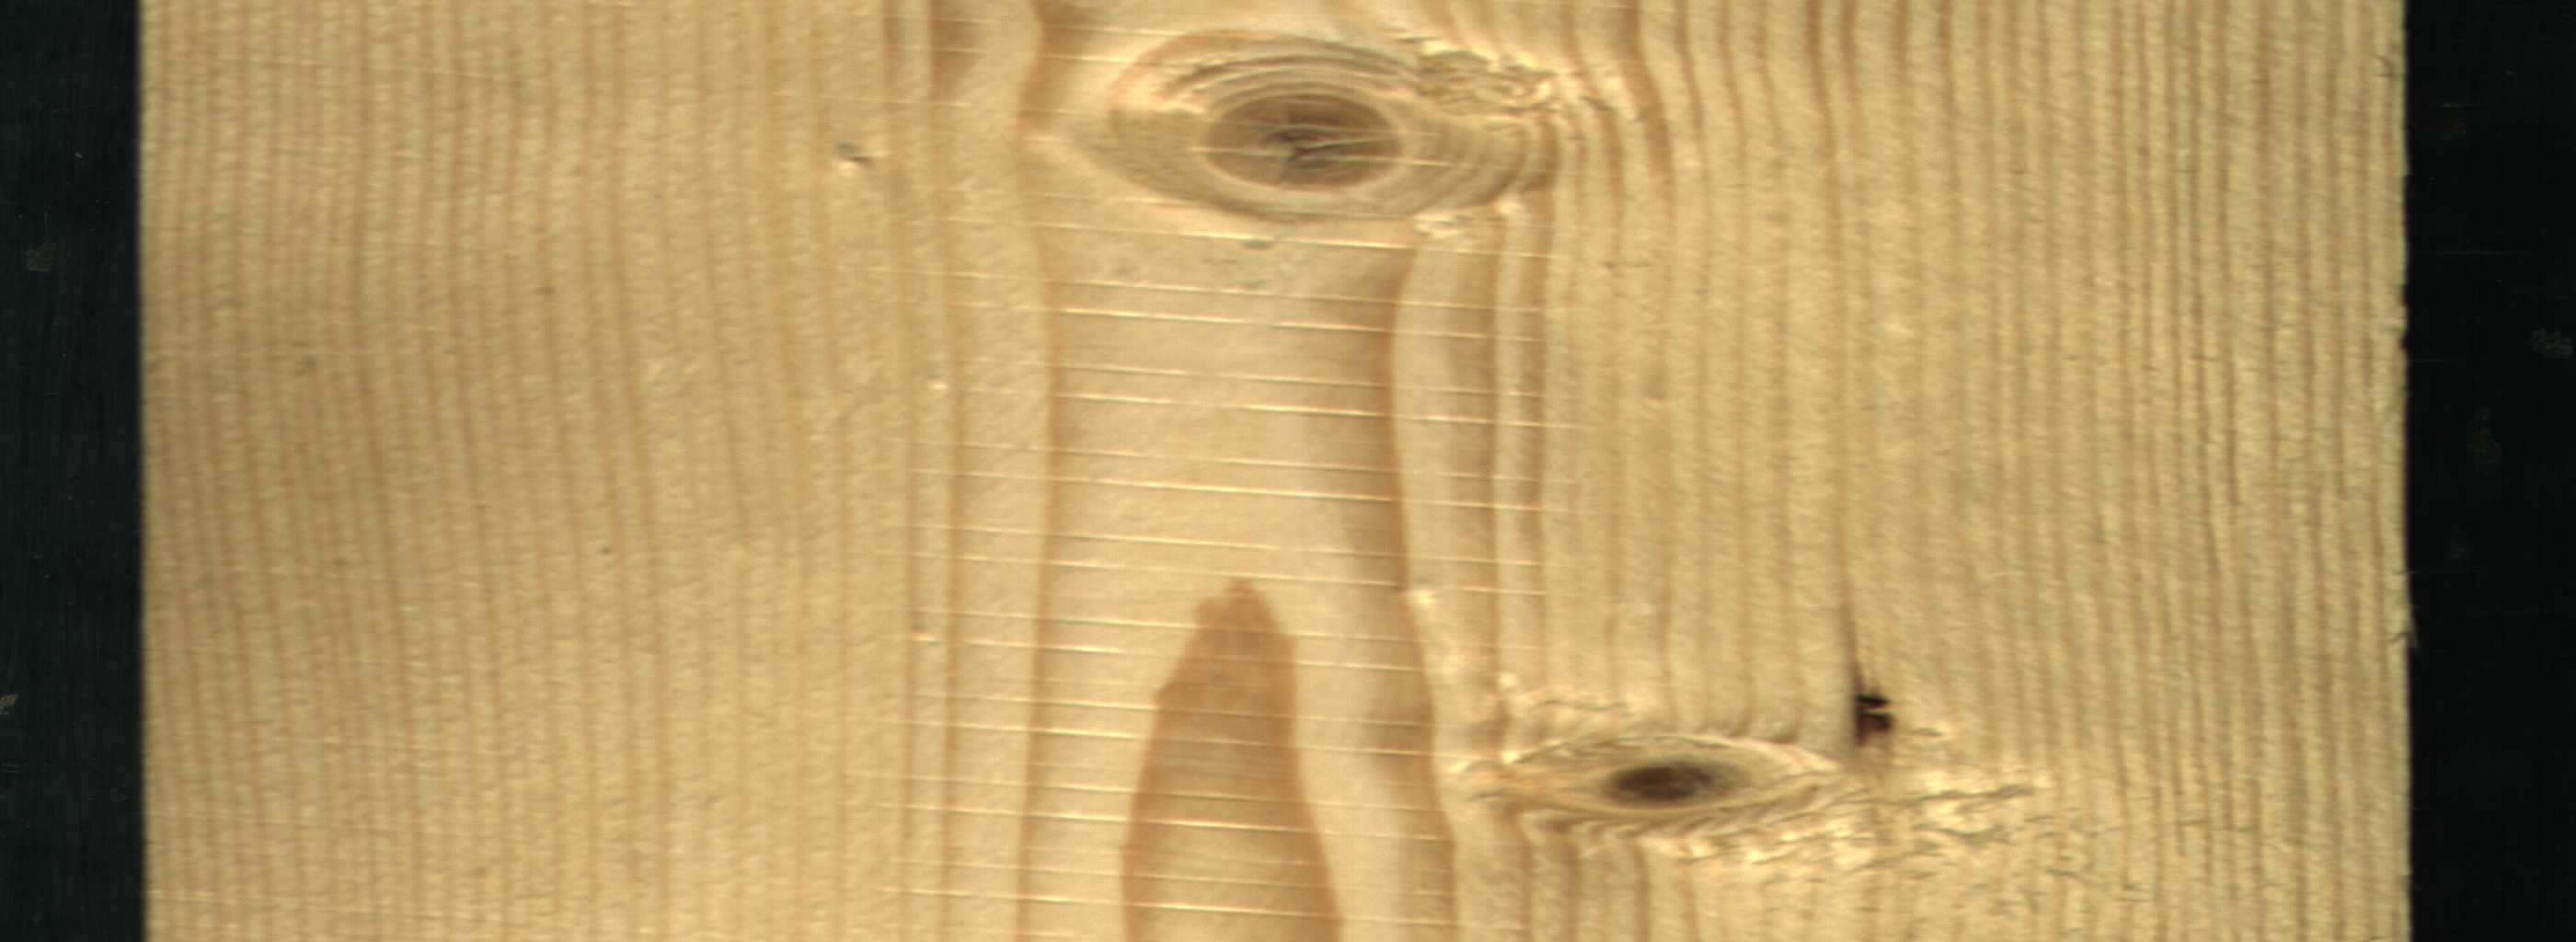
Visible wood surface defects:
resin
knot_with_crack
Live_Knot